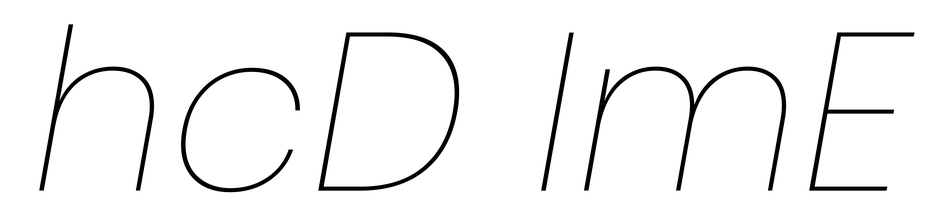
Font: Poppins-ThinItalic